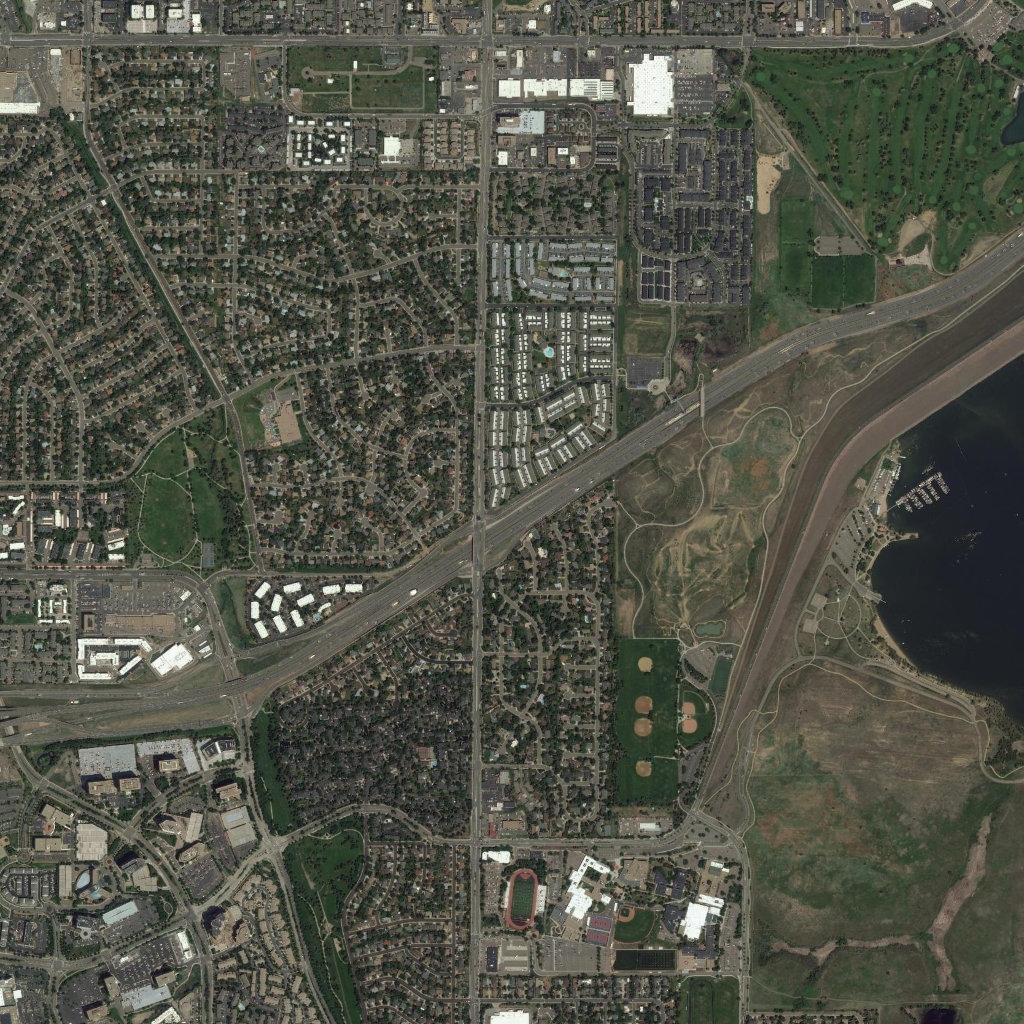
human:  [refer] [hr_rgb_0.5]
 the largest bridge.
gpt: <box>[[46, 51, 47, 55, 0]]</box>